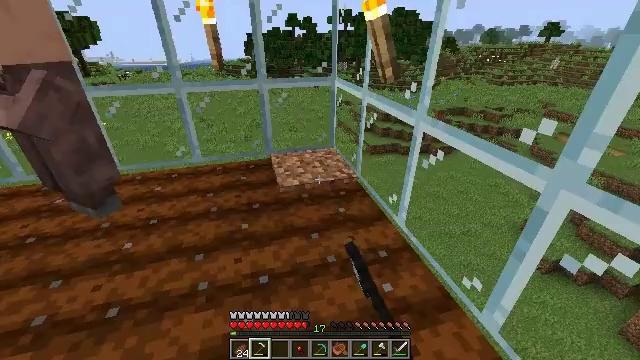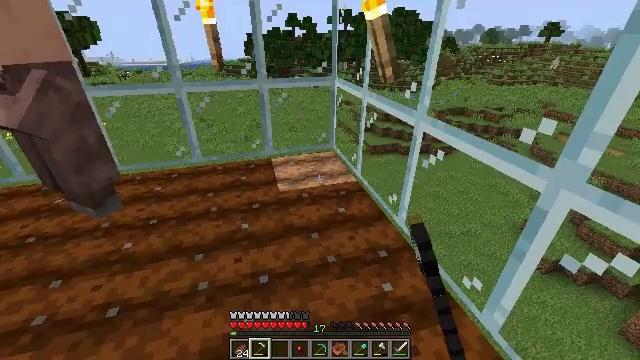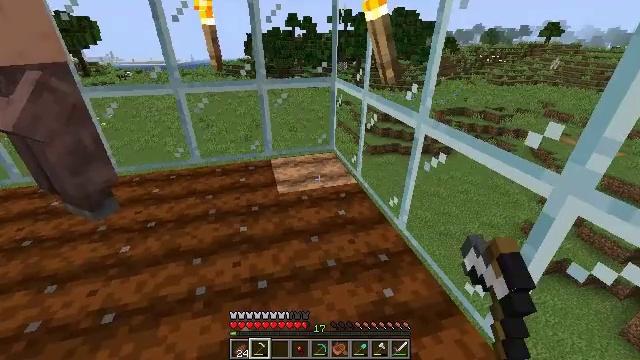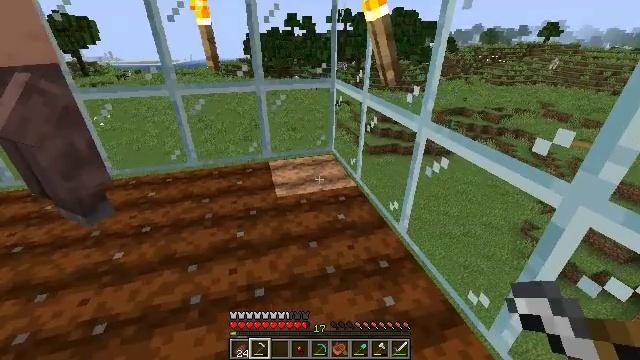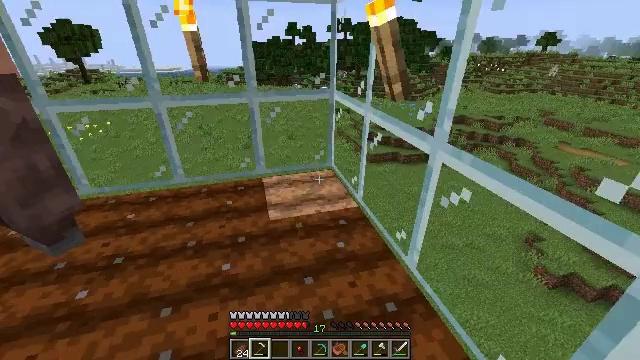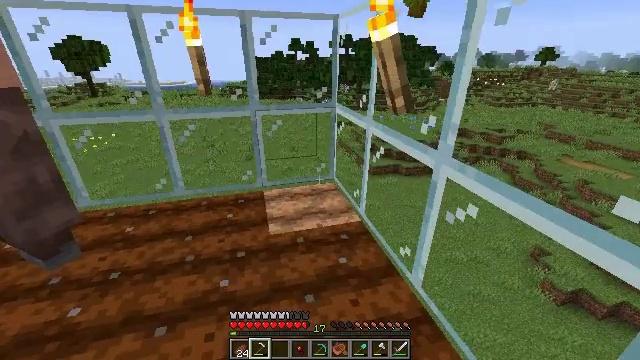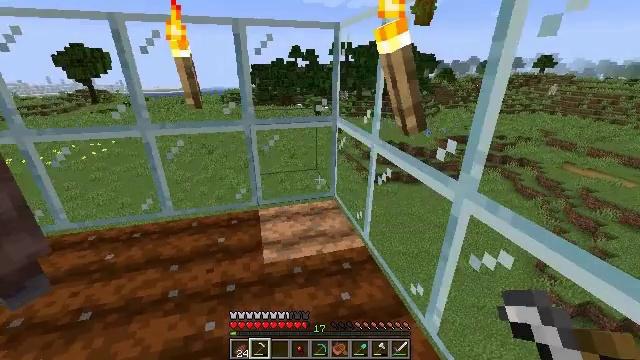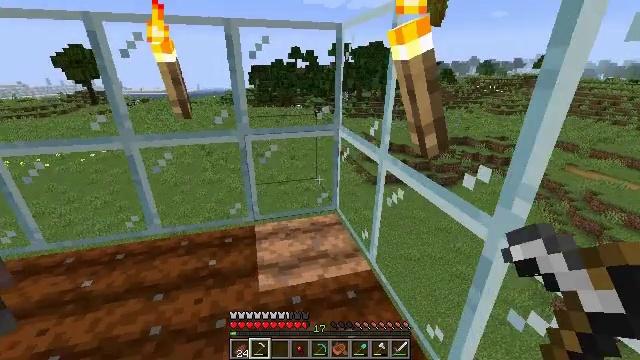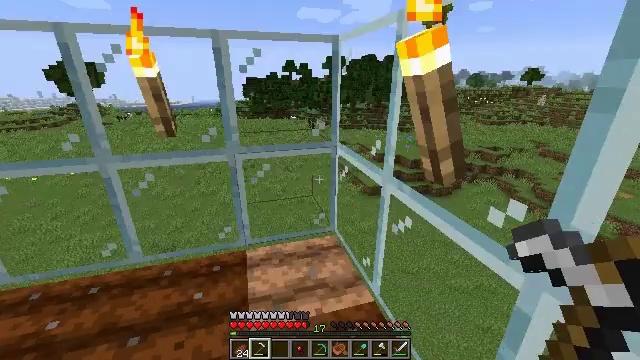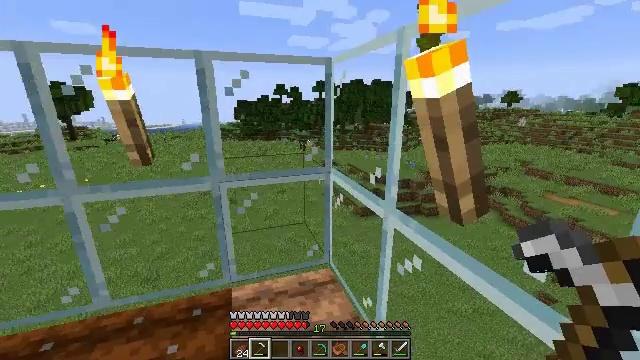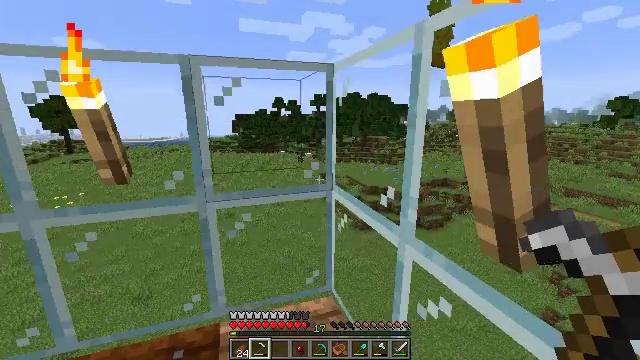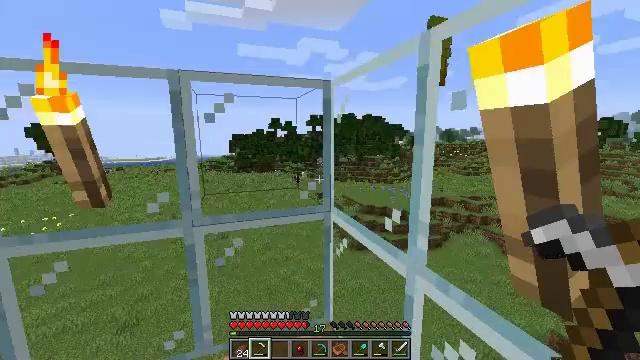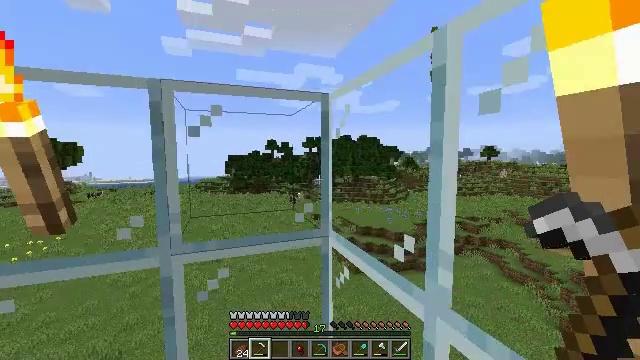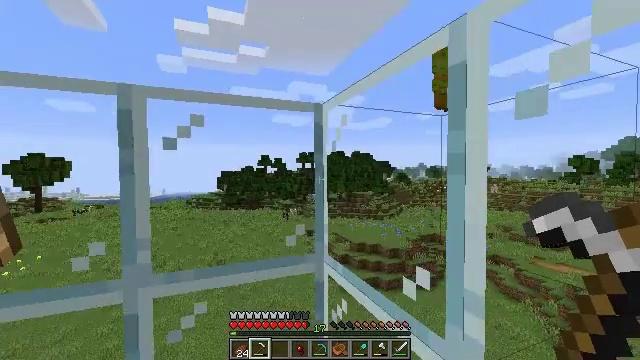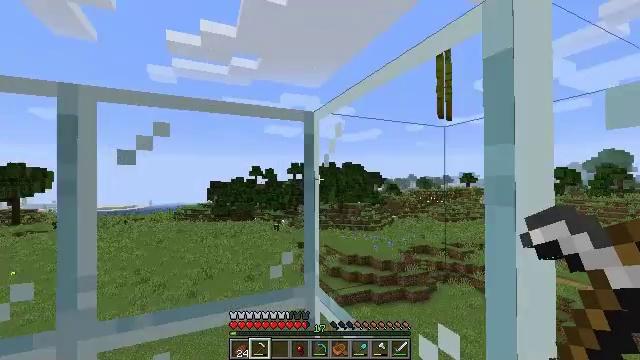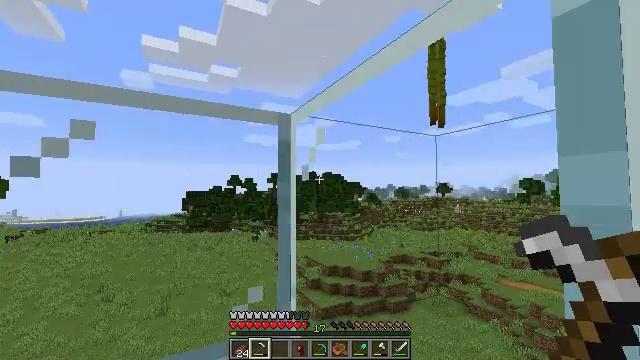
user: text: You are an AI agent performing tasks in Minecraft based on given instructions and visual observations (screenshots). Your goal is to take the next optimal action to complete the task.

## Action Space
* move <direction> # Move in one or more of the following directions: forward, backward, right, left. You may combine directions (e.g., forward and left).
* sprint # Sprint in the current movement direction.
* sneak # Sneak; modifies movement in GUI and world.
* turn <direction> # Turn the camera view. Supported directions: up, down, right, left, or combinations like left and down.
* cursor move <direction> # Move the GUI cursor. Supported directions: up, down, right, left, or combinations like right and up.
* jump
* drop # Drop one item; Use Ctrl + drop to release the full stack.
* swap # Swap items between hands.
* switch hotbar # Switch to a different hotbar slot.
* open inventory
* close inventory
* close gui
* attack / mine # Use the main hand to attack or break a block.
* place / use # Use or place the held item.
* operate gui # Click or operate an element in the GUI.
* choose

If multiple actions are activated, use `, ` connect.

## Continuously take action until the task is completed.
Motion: motion action
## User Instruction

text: Remove an acacia sapling from the inventory.
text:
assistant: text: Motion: no_op
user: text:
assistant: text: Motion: move forward
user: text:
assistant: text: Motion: move forward
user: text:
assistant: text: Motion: move forward, turn up
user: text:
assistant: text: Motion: move forward, turn up
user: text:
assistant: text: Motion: move forward, turn up
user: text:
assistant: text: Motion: move forward
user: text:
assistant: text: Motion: move forward, turn right and up
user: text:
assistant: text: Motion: move forward, turn right and up
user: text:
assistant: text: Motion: move forward, turn up
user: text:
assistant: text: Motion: move forward, turn up
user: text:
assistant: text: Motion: move forward, turn up
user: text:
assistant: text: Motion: move forward, turn right and up
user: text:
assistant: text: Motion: move forward, turn right and up
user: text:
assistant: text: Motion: move forward, turn right and up
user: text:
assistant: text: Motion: move forward, turn right and up
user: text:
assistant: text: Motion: turn right and up
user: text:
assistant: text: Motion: turn right and up
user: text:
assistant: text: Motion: turn right
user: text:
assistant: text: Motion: turn right
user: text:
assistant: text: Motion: turn right
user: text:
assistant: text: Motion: no_op
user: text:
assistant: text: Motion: no_op
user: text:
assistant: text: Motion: no_op
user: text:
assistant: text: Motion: no_op
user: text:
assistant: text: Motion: no_op
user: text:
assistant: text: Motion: turn right and down
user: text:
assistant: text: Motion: turn right and down
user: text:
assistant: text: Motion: turn right and down
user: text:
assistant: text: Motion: turn right and down